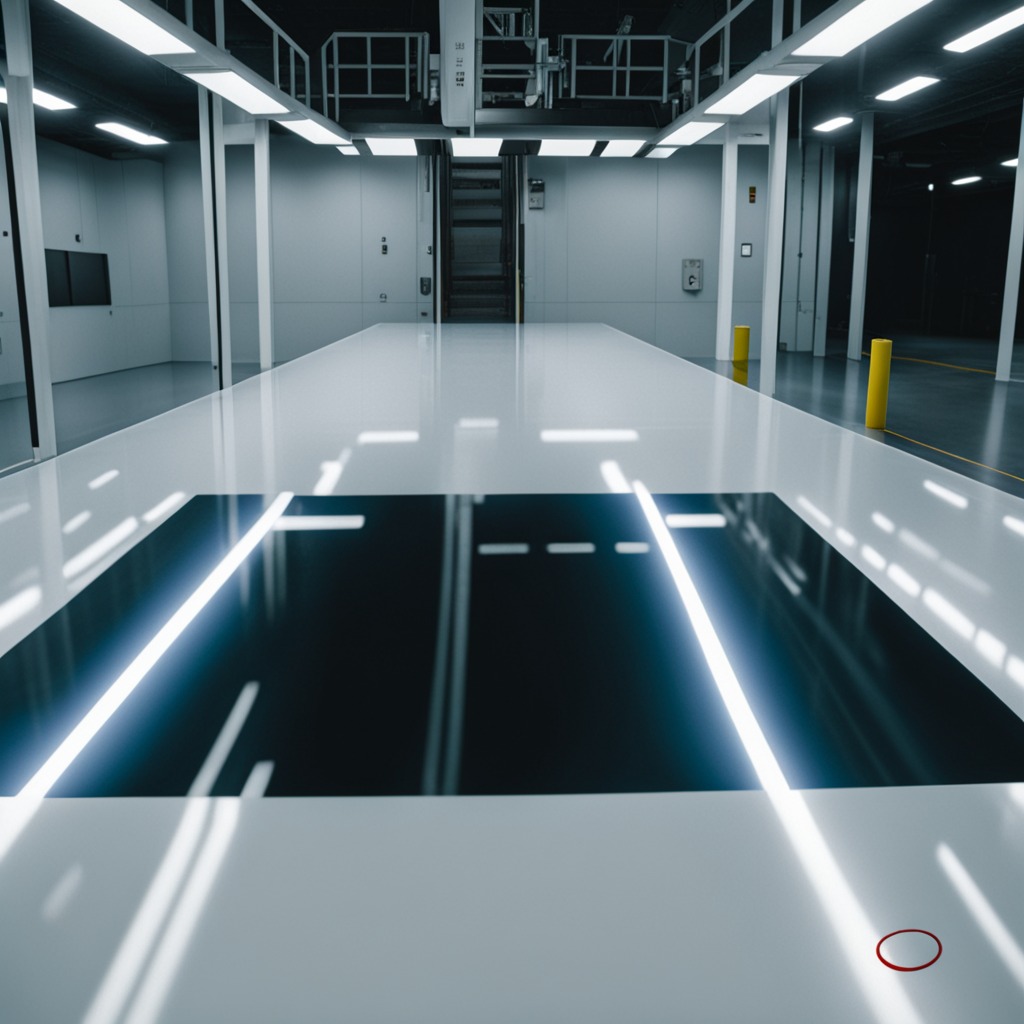
A rubber O-ring is lying on a high-gloss table in a ship maintenance bay industrial lighting.